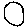
Label: circle